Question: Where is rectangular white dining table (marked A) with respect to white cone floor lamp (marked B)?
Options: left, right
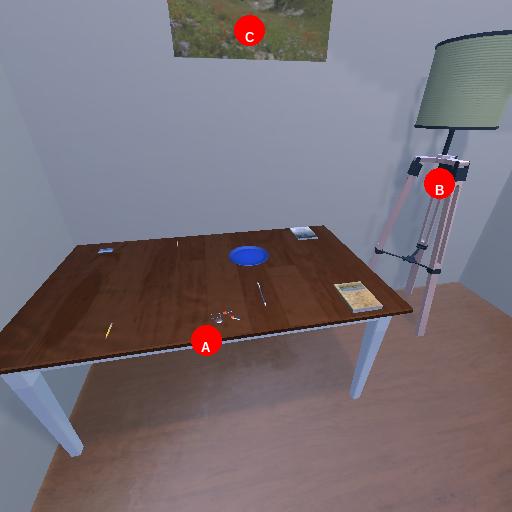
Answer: left